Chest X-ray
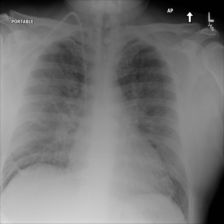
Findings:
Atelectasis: negative
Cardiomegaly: negative
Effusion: negative
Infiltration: negative
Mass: negative
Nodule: negative
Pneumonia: negative
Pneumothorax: negative
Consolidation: negative
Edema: positive
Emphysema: negative
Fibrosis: negative
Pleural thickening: negative
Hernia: negative